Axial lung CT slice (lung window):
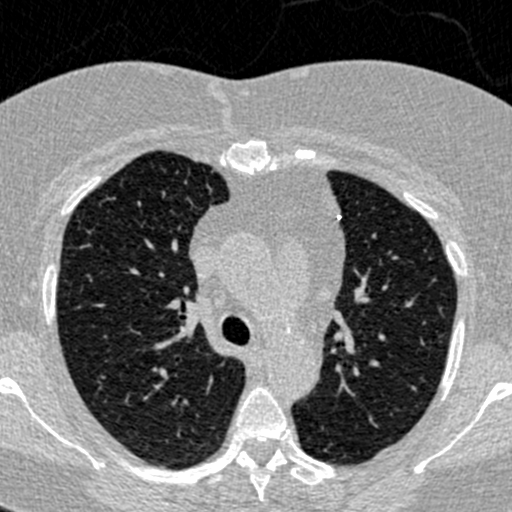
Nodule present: no